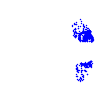
Particle: electron